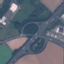
Land use / land cover: Highway